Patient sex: M
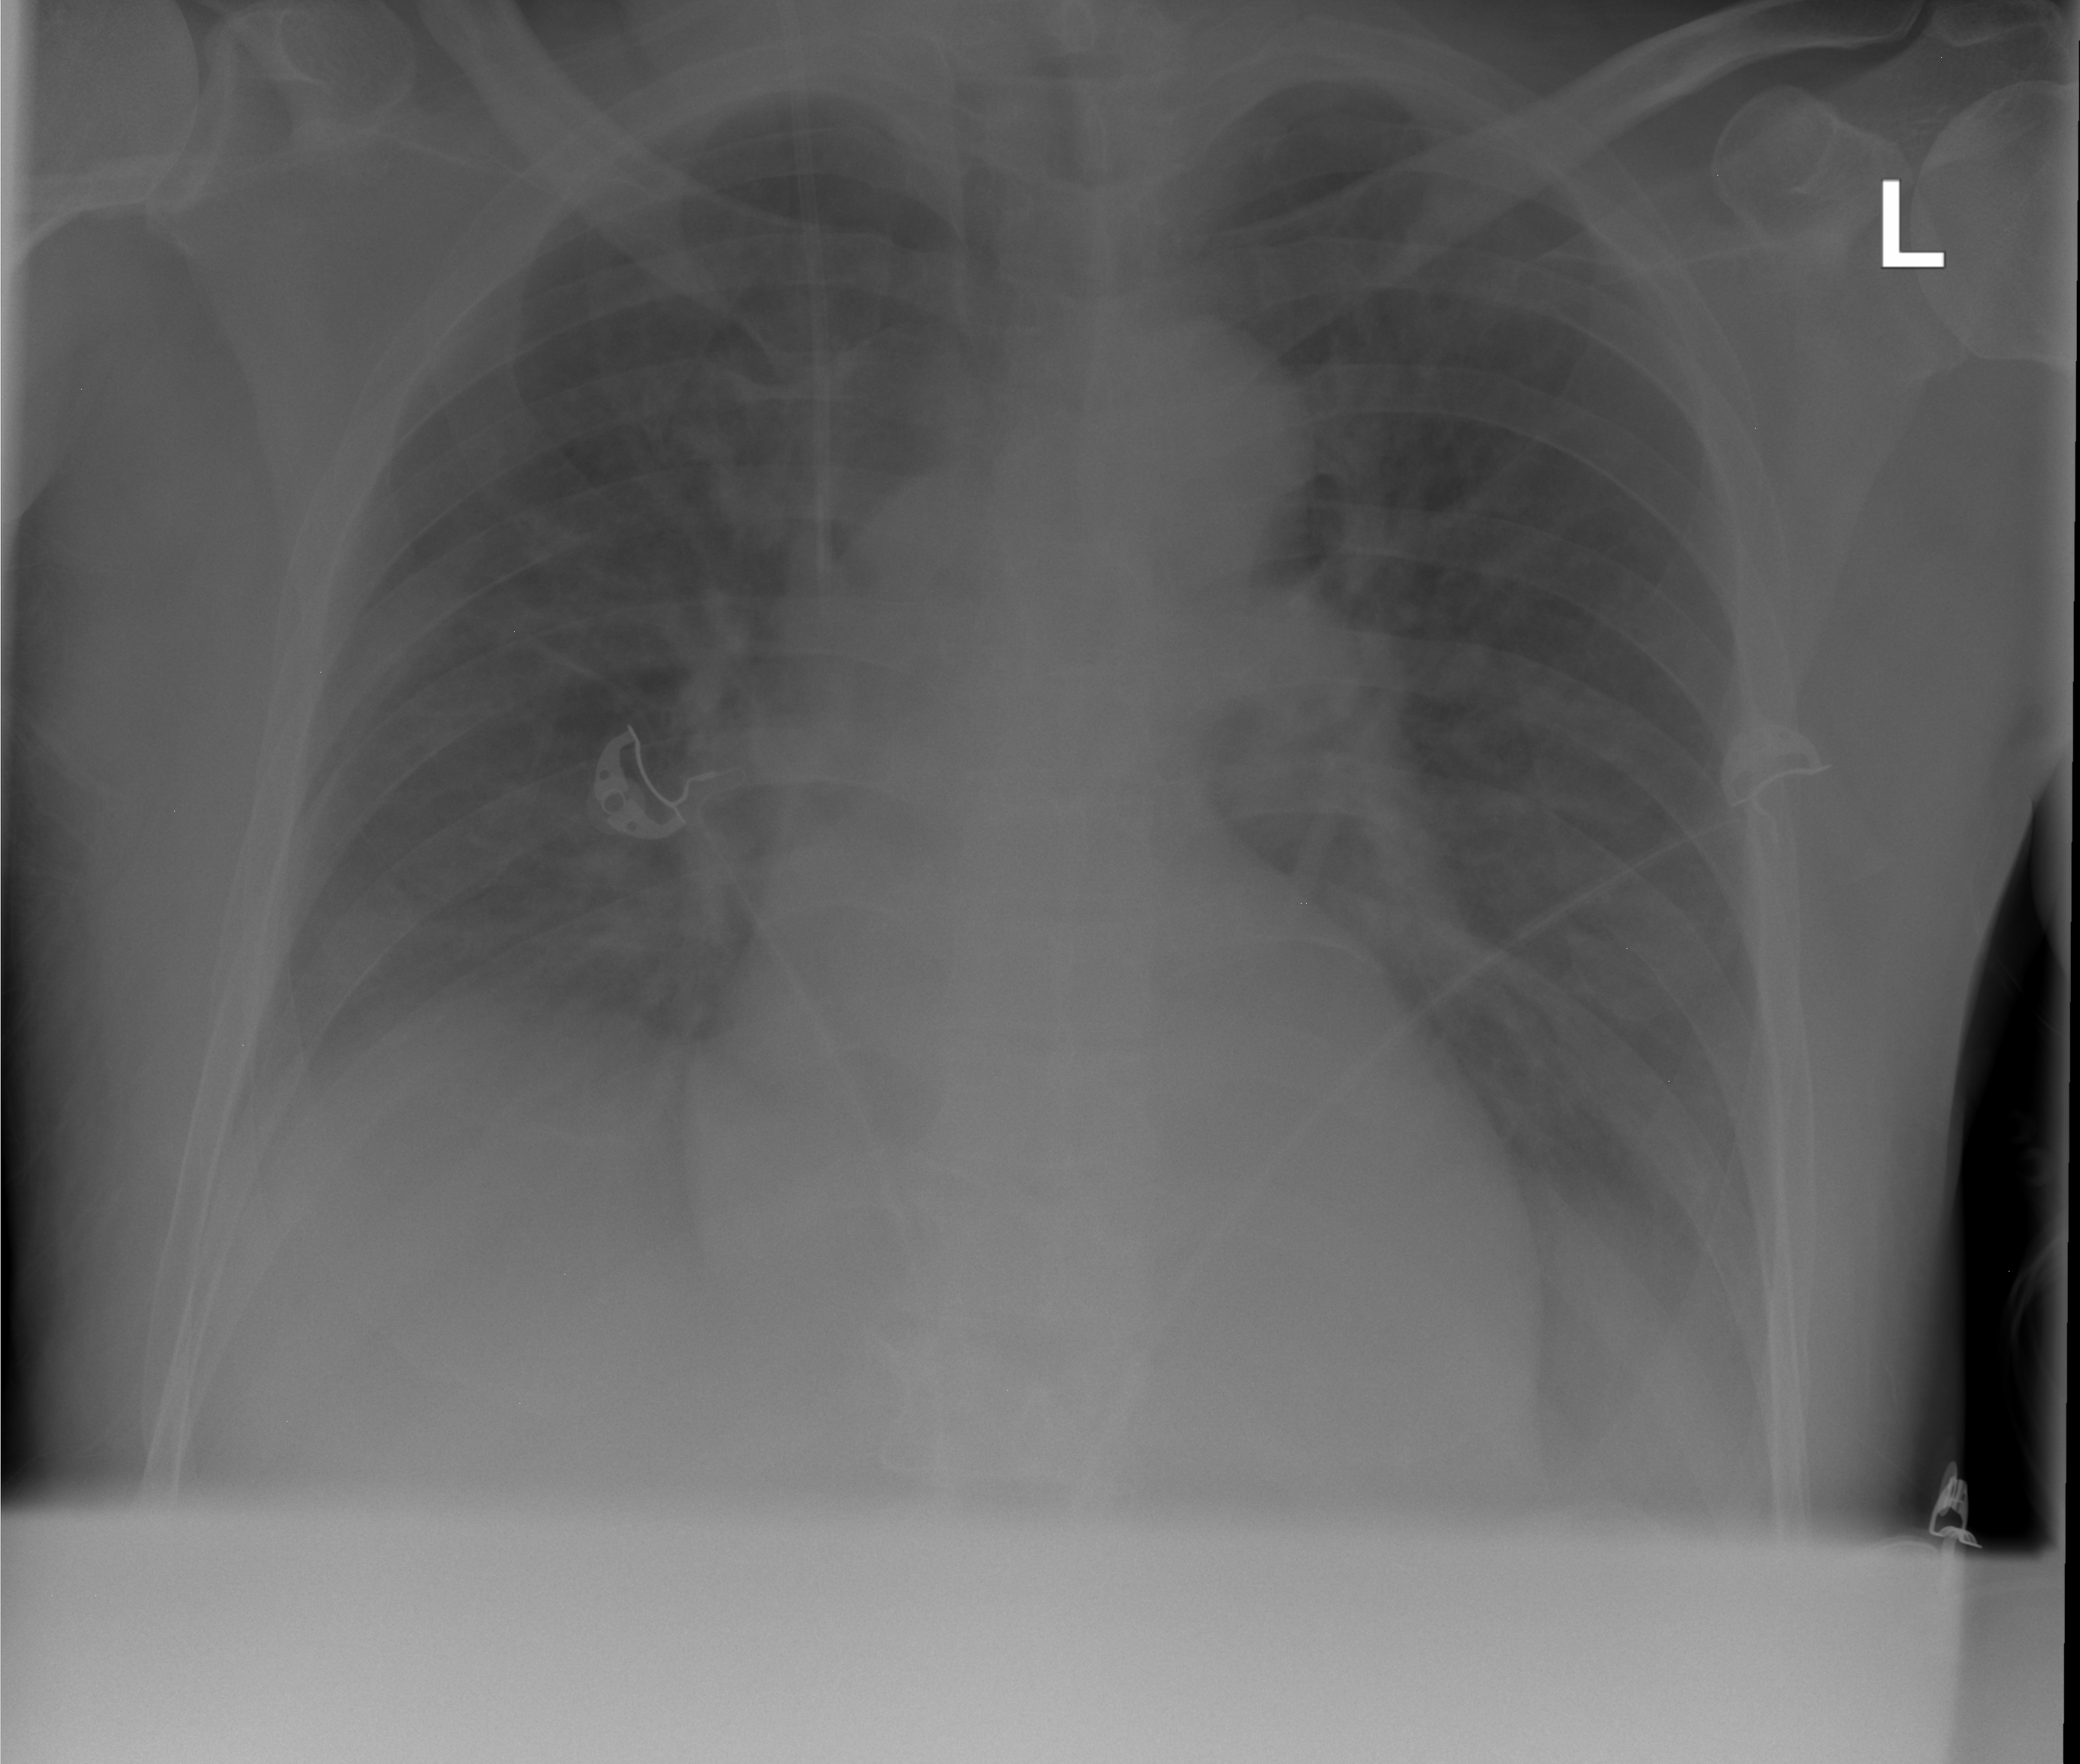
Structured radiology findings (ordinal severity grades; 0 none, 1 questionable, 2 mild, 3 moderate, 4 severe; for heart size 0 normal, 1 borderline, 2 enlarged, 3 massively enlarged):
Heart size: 1
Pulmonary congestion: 3
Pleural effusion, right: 2
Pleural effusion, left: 2
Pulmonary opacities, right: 0
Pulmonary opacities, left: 0
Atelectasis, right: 0
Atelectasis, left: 0